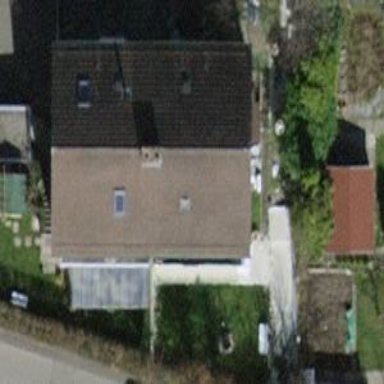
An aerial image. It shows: Building with tile roof.